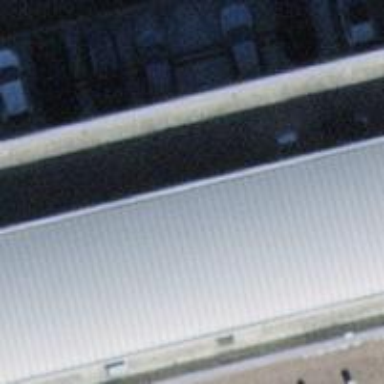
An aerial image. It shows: Office building.